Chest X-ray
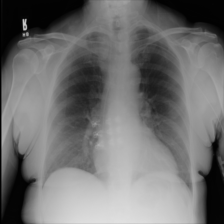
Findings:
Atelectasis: negative
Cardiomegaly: negative
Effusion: negative
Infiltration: negative
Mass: negative
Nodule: negative
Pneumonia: negative
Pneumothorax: negative
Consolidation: negative
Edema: negative
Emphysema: negative
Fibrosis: negative
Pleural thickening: negative
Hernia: negative